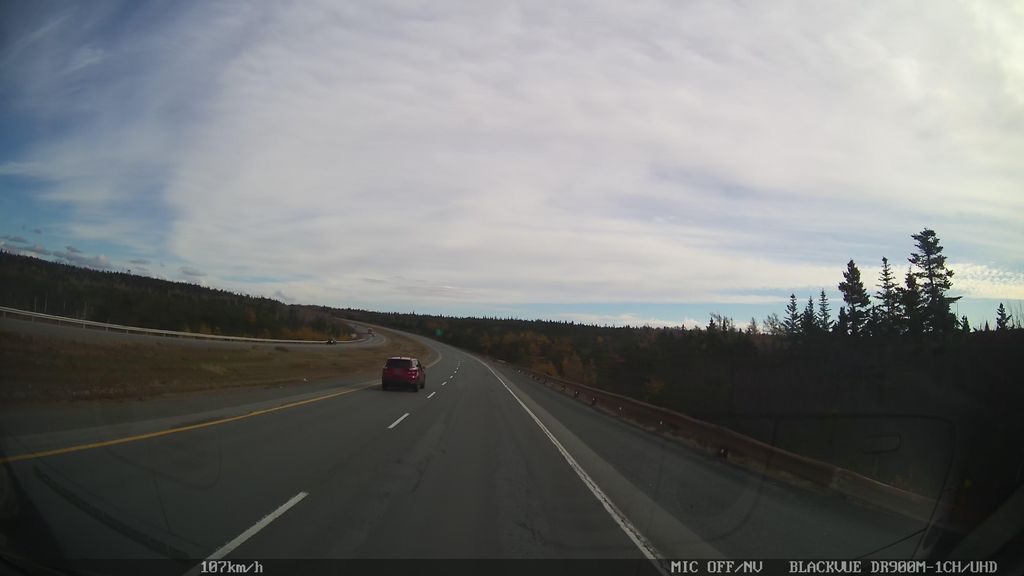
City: halifax